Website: walmart
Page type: orders-overview
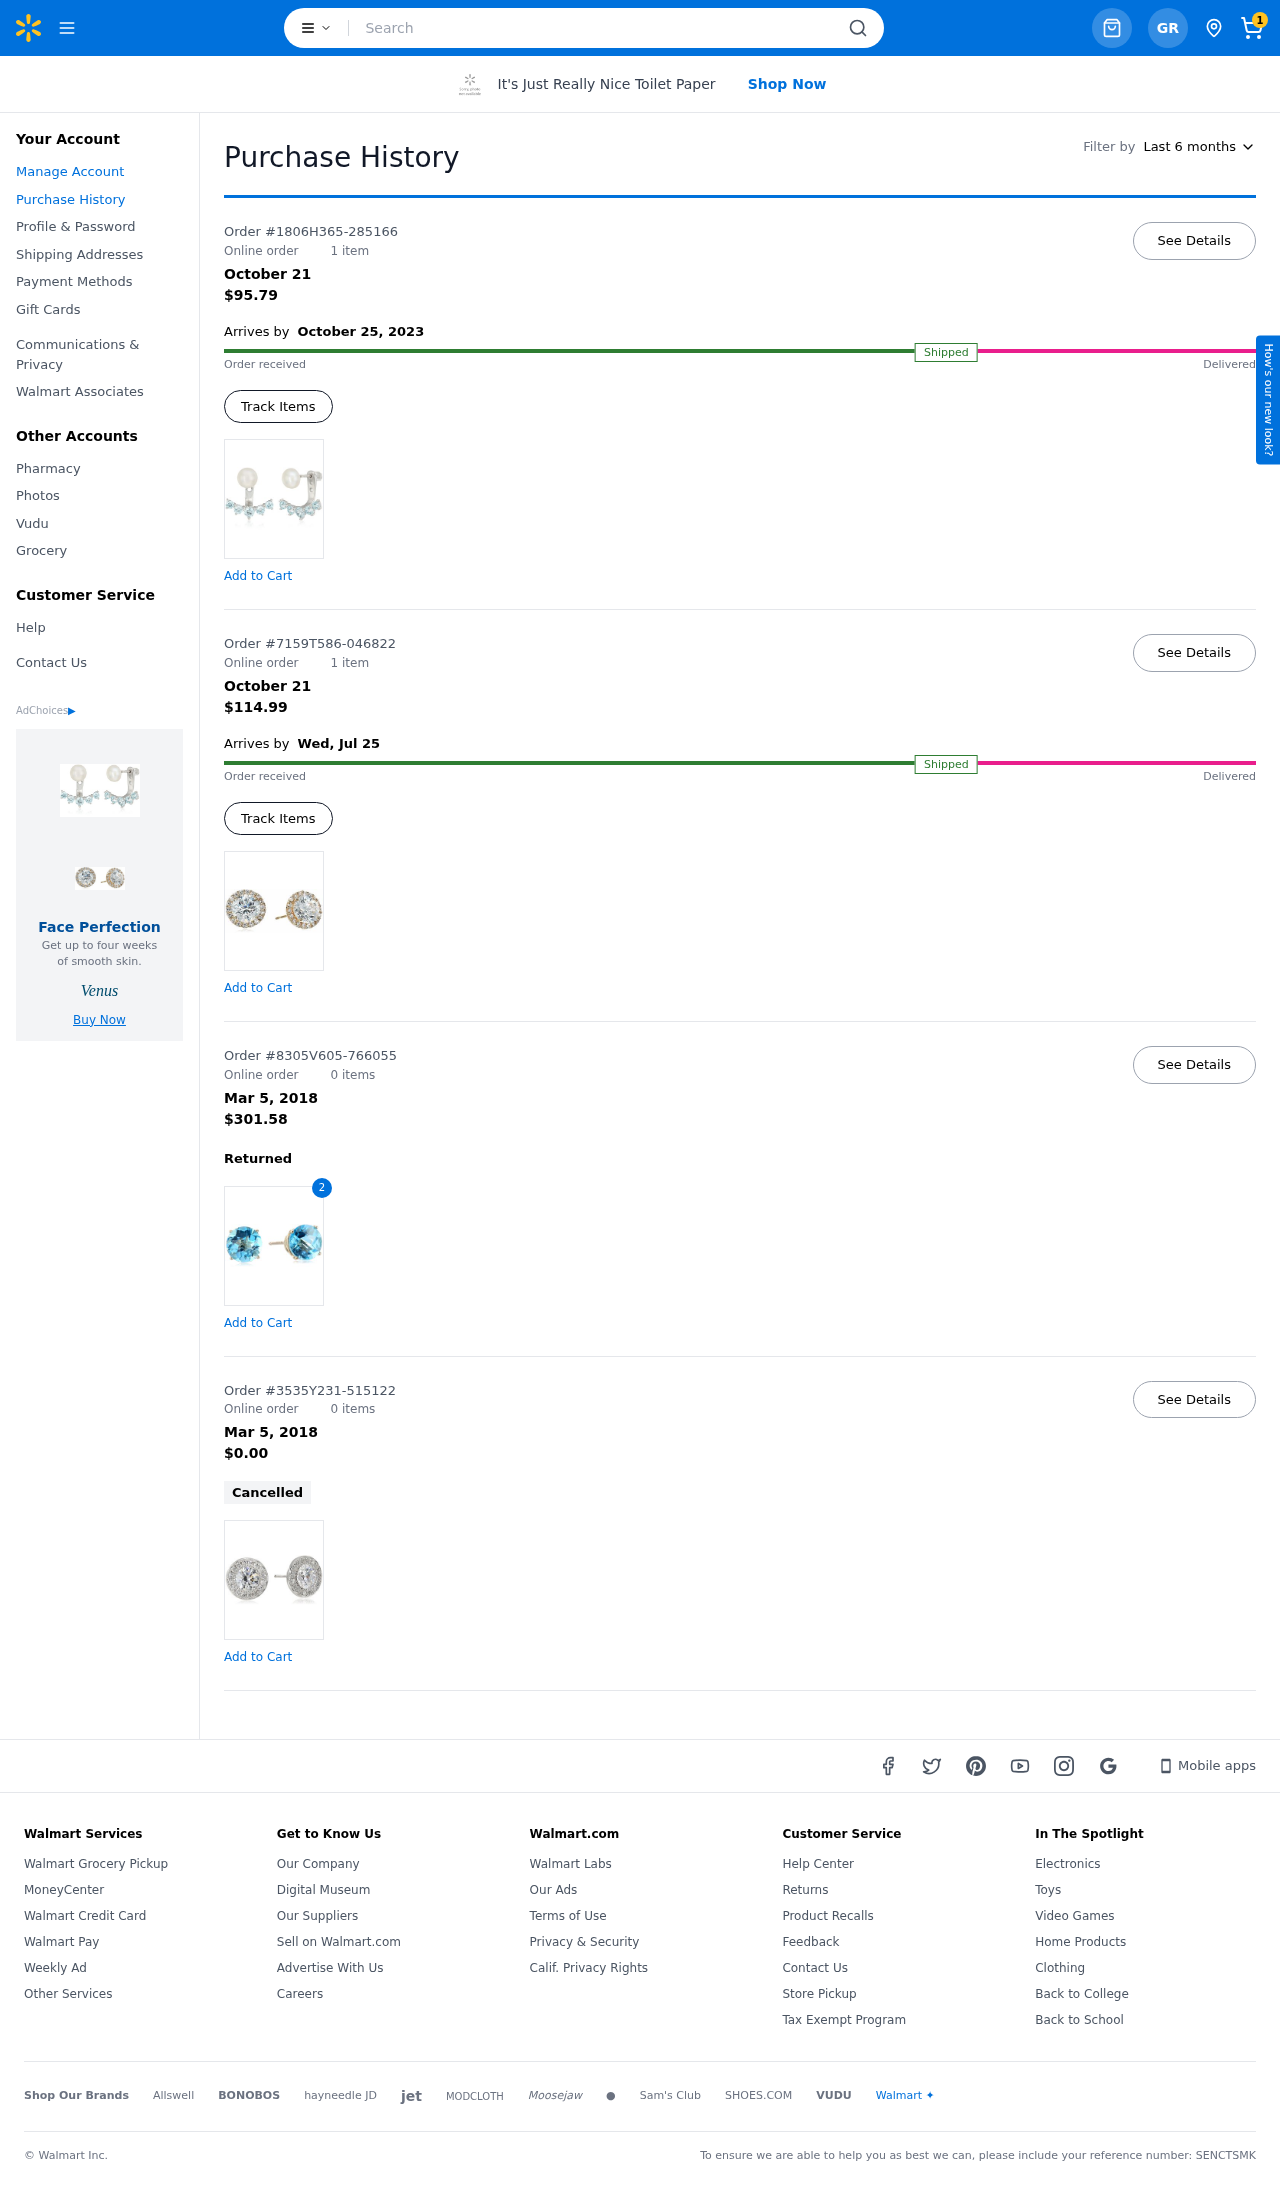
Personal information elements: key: PII_INITIALS
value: GR
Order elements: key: ORDER_NUM_ITEMS
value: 1
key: ORDER1_ID
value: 1806H365-285166
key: ORDER1_NUM_ITEMS
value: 1 item
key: ORDER1_DATE
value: October 21
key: ORDER1_TOTAL
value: $95.79
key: ORDER1_DELIVERY_DATE
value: October 25, 2023
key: ORDER2_ID
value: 7159T586-046822
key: ORDER2_NUM_ITEMS
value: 1 item
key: ORDER2_DATE
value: October 21
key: ORDER2_TOTAL
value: $114.99
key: ORDER2_DELIVERY_DATE
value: Wed, Jul 25
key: ORDER3_ID
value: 8305V605-766055
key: ORDER3_NUM_ITEMS
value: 0 items
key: ORDER3_DATE
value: Mar 5, 2018
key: ORDER3_TOTAL
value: $301.58
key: ORDER3_ITEM_QTY
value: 2
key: ORDER4_ID
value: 3535Y231-515122
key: ORDER4_NUM_ITEMS
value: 0 items
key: ORDER4_DATE
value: Mar 5, 2018
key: ORDER4_TOTAL
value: $0.00
Search elements: key: HEADER_SEARCH
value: Search